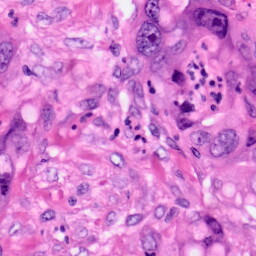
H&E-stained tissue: Pancreatic